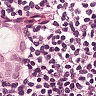
Metastatic tissue present: yes